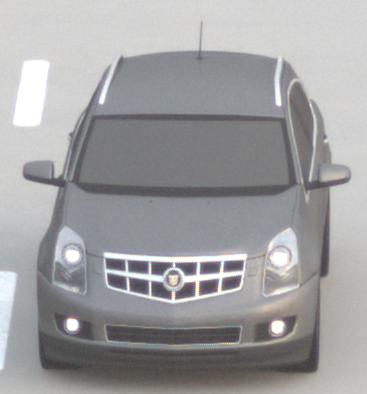
Make: Cadillac
Model: SRX 3.0 V6
Detailed model: SRX (II)
Model produced from: 2010/12
Model produced until: 2012/01
Doors: 5
Color: gray
Road condition: dry road
Daytime: sunrise or sunset
Contrast: low contrast